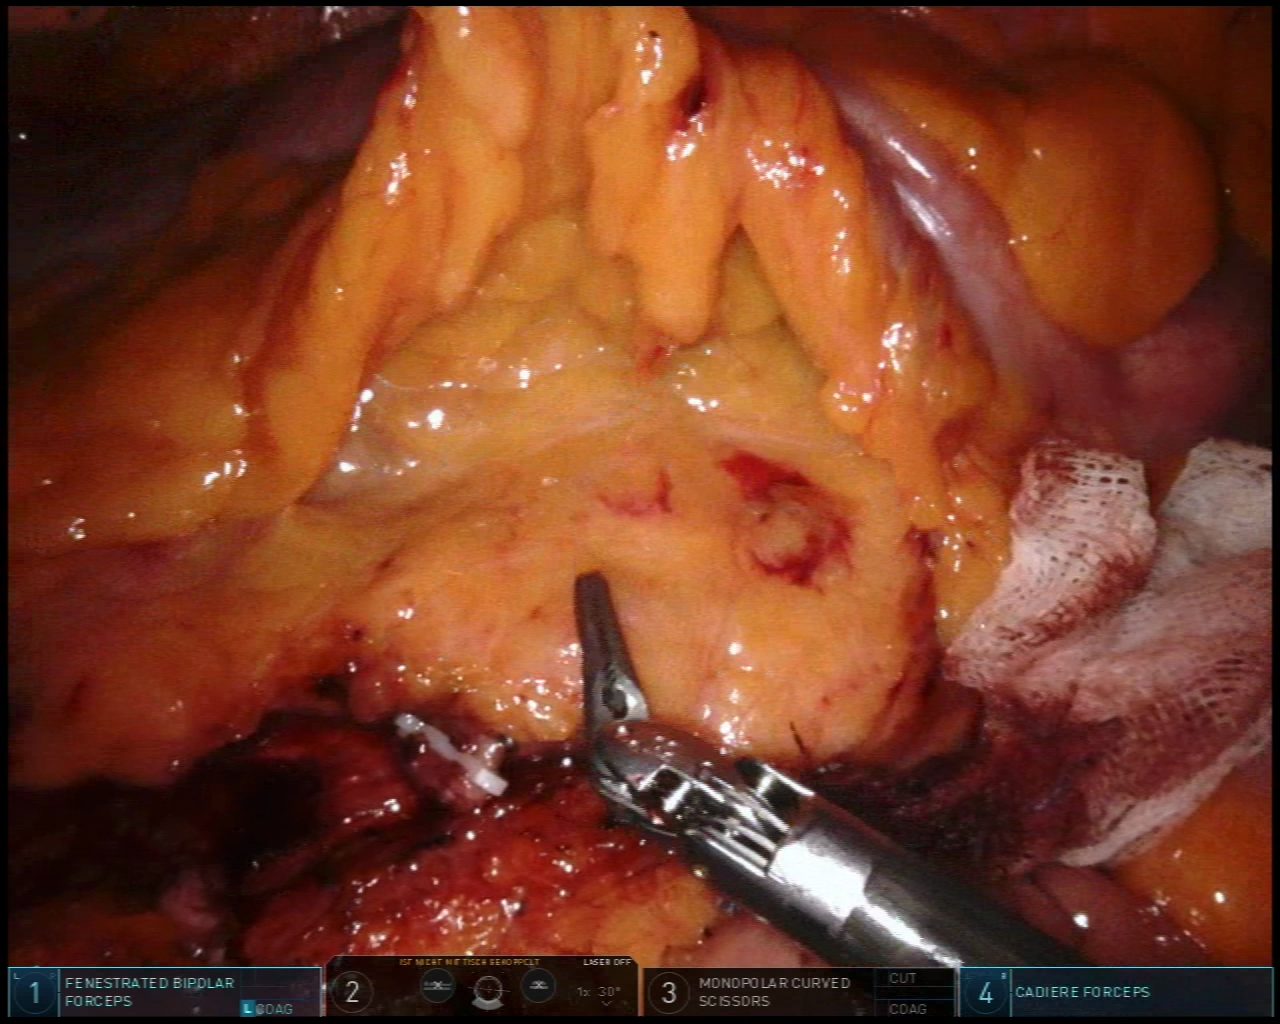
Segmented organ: colon
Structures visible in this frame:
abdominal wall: yes
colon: yes
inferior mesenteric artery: yes
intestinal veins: no
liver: no
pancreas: no
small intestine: no
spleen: no
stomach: no
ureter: no
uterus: no
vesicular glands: no